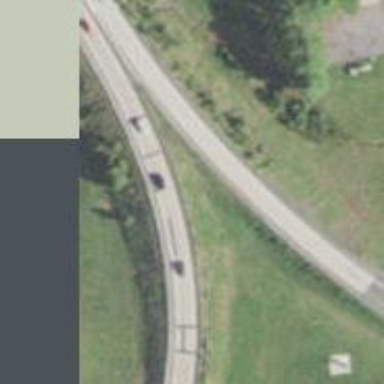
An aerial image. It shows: Motorway link.